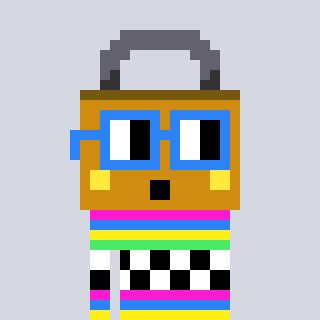
a pixel art character with square blue glasses, a lock-shaped head and a redpinkish-colored body on a cool background